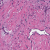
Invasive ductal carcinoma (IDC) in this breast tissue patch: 1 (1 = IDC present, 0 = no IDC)